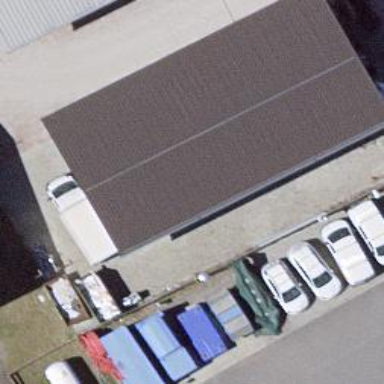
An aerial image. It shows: View of roof of building.